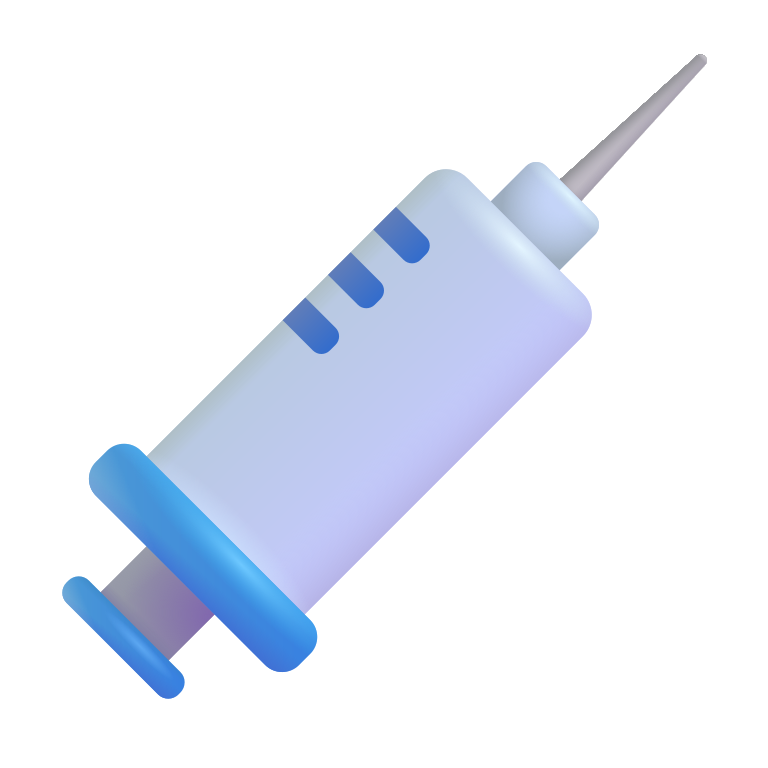
syringe color